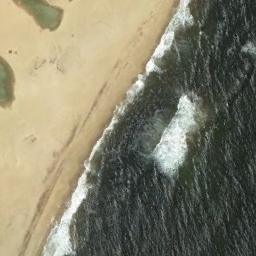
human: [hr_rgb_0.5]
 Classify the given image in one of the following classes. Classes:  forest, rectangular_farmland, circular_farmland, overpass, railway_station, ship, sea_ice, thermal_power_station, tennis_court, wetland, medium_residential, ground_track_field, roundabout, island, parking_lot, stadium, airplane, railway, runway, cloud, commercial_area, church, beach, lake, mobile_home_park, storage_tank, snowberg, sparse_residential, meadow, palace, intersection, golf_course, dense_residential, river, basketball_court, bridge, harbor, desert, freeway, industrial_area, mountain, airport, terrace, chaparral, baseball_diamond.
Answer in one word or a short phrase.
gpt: beach